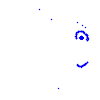
Particle: kaon